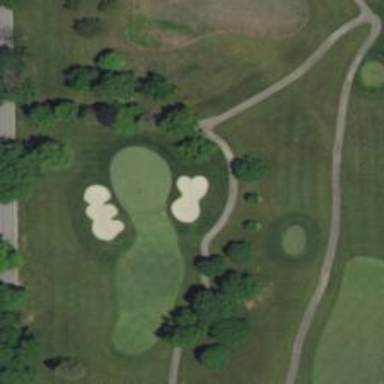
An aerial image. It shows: Golf hole.